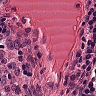
Metastatic tissue present: no